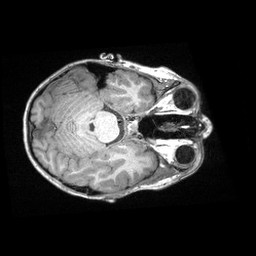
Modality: T1w
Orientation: axial
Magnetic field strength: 3 T